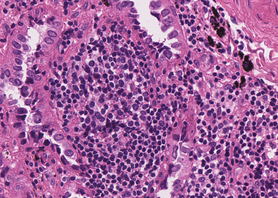
Tumor epithelial tissue: yes
Tumor-associated stroma tissue: yes
Normal tissue: no